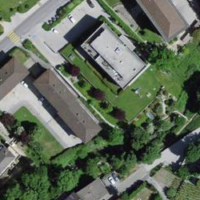
EUNIS habitat code: 54
Species observed at this site:
Episyrphus balteatus
Volucella zonaria
Macroglossum stellatarum
Eristalis tenax
Mantis religiosa
Pieris napi
Polygonia c-album
Idaea degeneraria
Coccinella septempunctata
Melanargia galathea
Polyommatus icarus
Endotricha flammealis